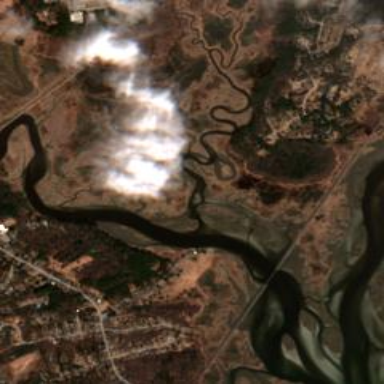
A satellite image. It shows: Saltmarsh wetland.